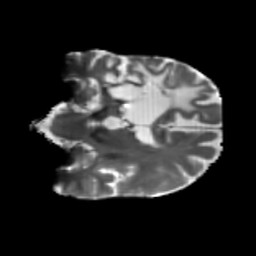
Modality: T2w
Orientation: coronal
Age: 57
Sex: male
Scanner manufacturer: siemens
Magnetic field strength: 3 T
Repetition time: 5.25 s
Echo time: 0.08 s